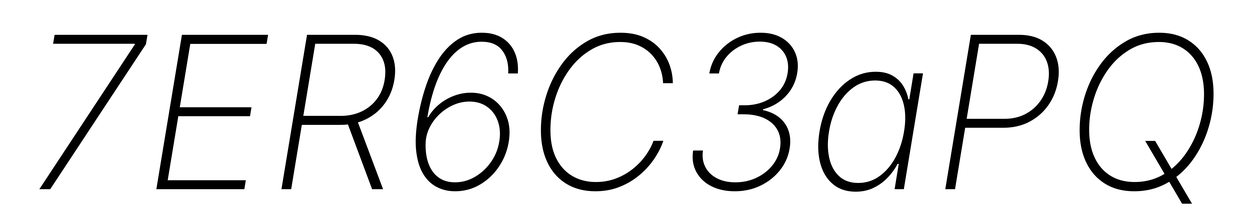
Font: Inter-Italic_ExtraLight_Italic